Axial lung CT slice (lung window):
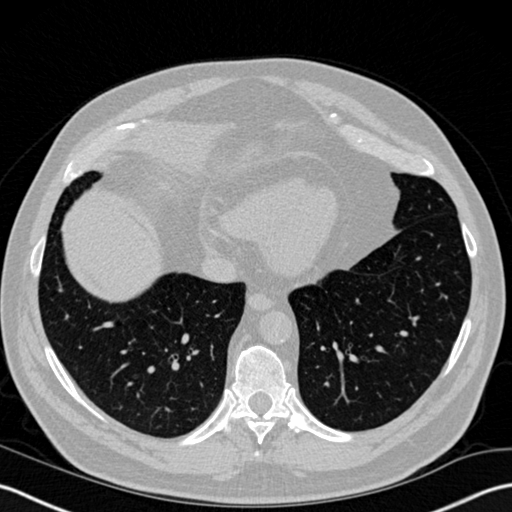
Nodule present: no